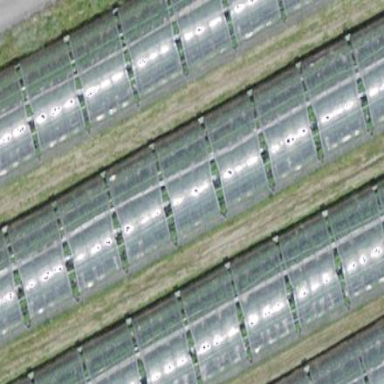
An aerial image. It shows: Greenhouse.